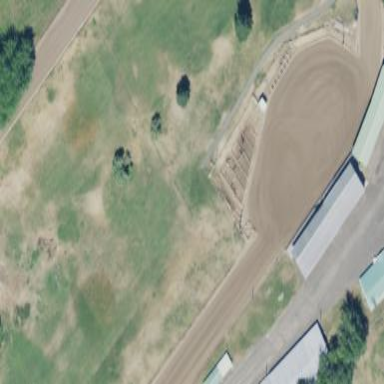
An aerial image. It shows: Track located within leisure land area.